Question:
I'm starting to do some tests with Qt using QtQuick. I'd like to know if there's a way to achieve this kind of border effect in plain QML. I've seen something about QtQuick3D, but it sounds like too much... this is just to get some visual effects in an office application. This application will most likely be ran in low end desktops, and I don't want to get any performance penalty for the effects. But please, correct if I'm wrong about 3D being too much.
The straightforward alternative seems to be the BorderImage object, but I want to be sure there's no way in plain QML (i.e., without external images).
I appreciate any help.
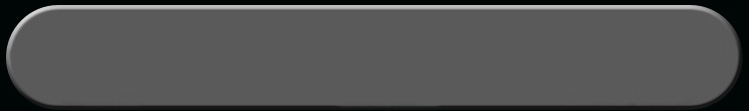
Answer: Maybe you try implement this with <URL>?
This code is not efficient, but should work as expected on today's low performance graphic cards (OpenGL 3+) and with Qt5.2 (Qt 5.0 with some bypass):
'''
ShaderEffect {
x:50
y:50
width: 500
height: 100
property color color: "grey"
property vector2d size: Qt.vector2d(width,height)
property real lightsize: 5
property real round: 50
vertexShader: "
uniform highp mat4 qt_Matrix;
attribute highp vec4 qt_Vertex;
uniform highp vec2 size;
varying highp vec2 coord;
void main() {
coord = qt_Vertex.xy;
gl_Position = qt_Matrix * qt_Vertex;
}"
fragmentShader: "
varying highp vec2 coord;
uniform highp vec2 size;
uniform lowp vec4 color;
uniform lowp float qt_Opacity;
uniform lowp float lightsize;
uniform lowp float round;
void main() {
float dx=0.0f;
float dy=0.0f;
if( coord.x < round )
dx = coord.x-round;
else if( coord.x > (size.x - round) )
dx = round - (size.x - coord.x);
if( coord.y < round )
dy = coord.y-round;
else if( coord.y > (size.y - round) )
dy = round-(size.y - coord.y);
float distance= sqrt(dx*dx+dy*dy);
float ilumination = dot(vec2(dx, dy)/distance,vec2(-0.5f,-0.5f)) * 0.5 * smoothstep( lightsize, 0.0f , abs(distance-(round-lightsize*0.5)) );
lowp vec4 insidecolor = (vec4(ilumination, ilumination , ilumination,0.0f)+color) * smoothstep( round, round-2.0f, distance);
gl_FragColor = insidecolor * qt_Opacity;
}"
}
'''